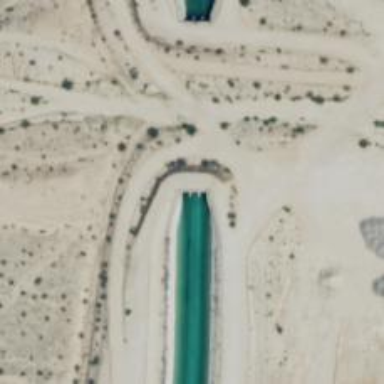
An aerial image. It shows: Culvert tunnel through water canal.